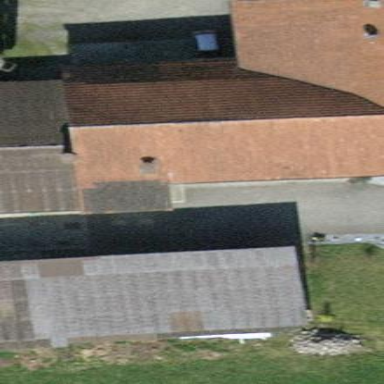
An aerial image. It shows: Farm building with gabled roof.